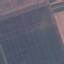
Label: AnnualCrop